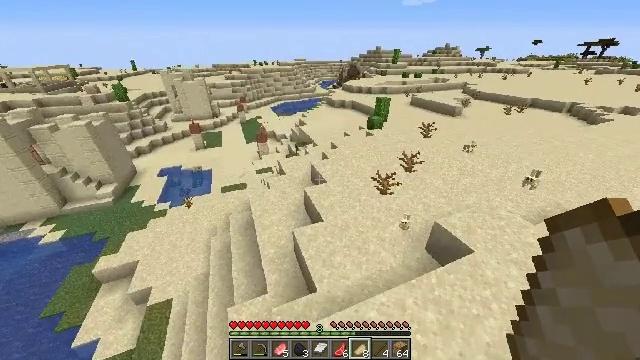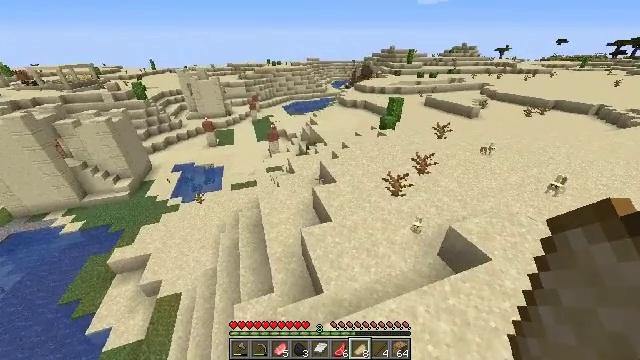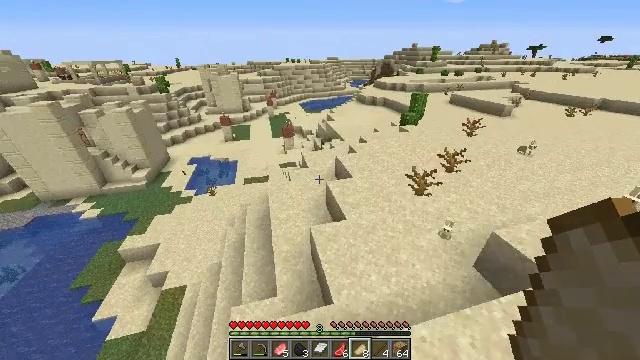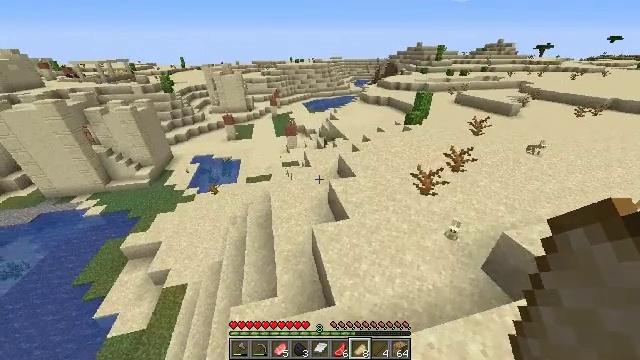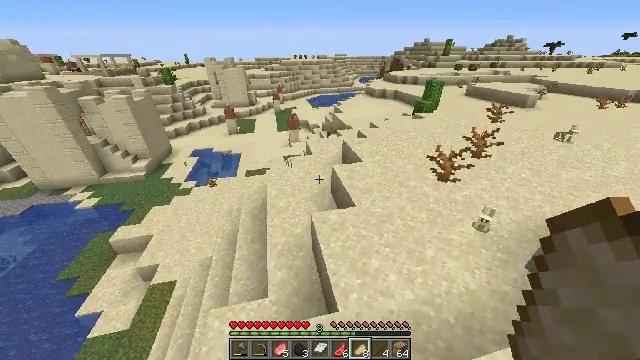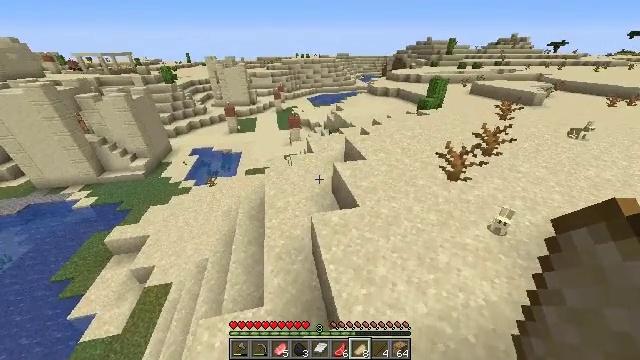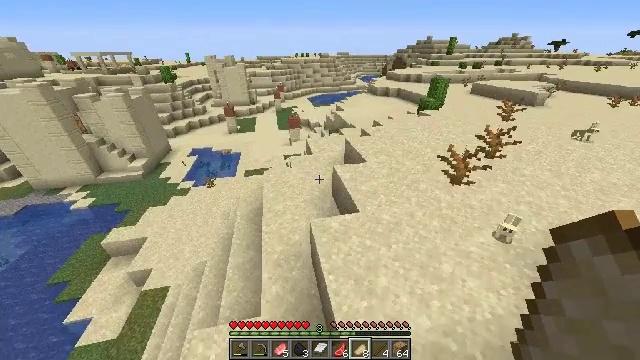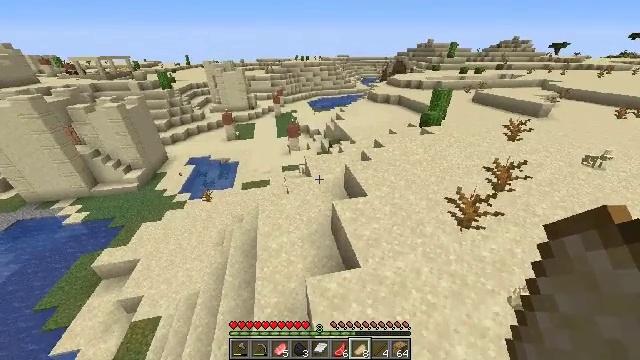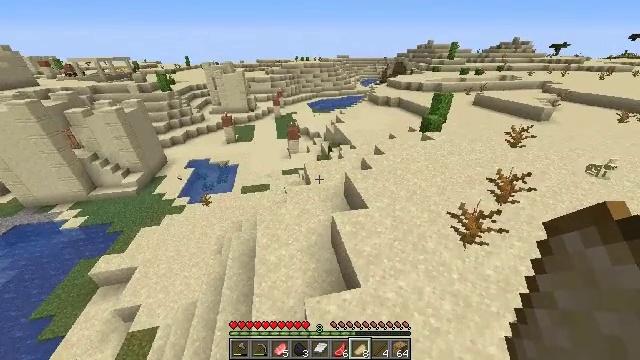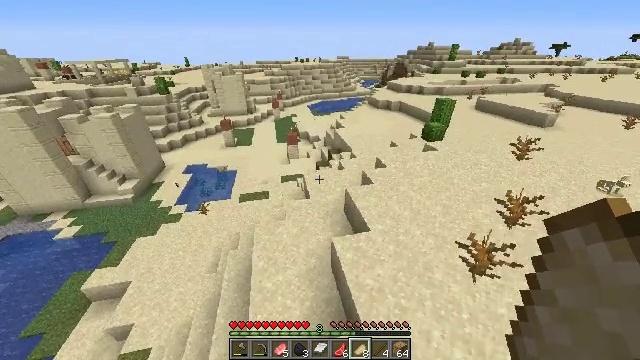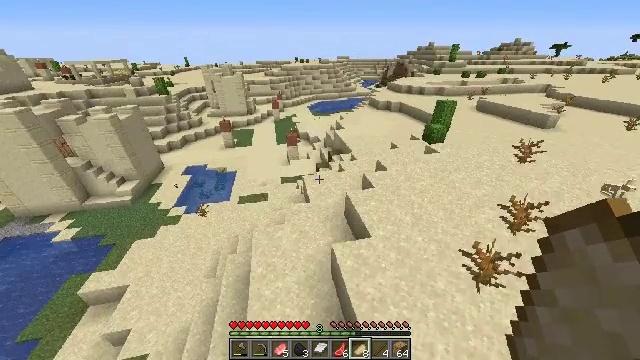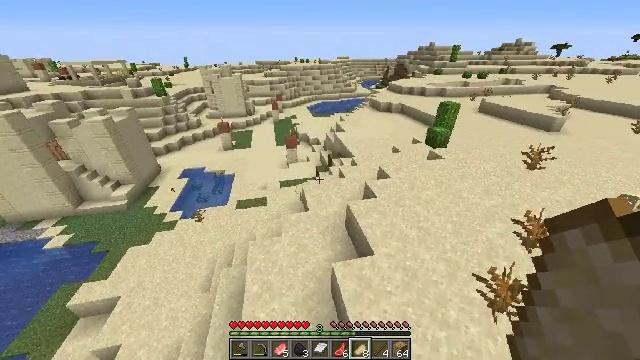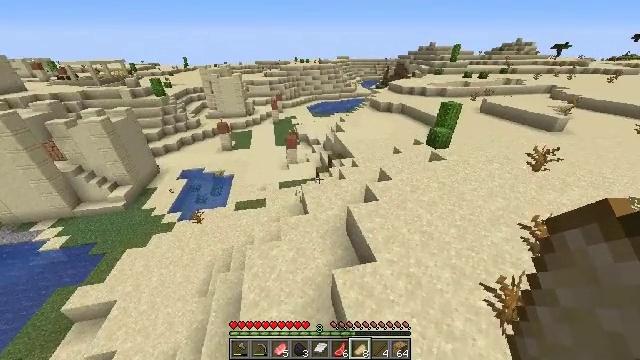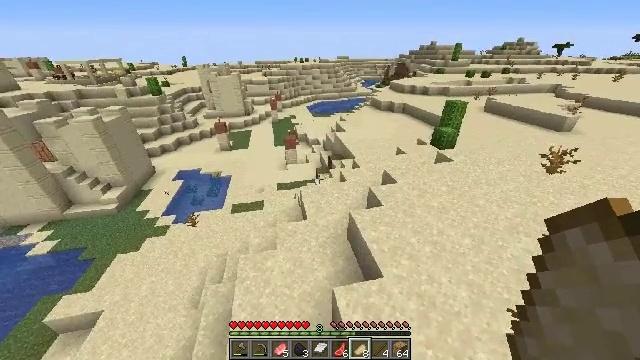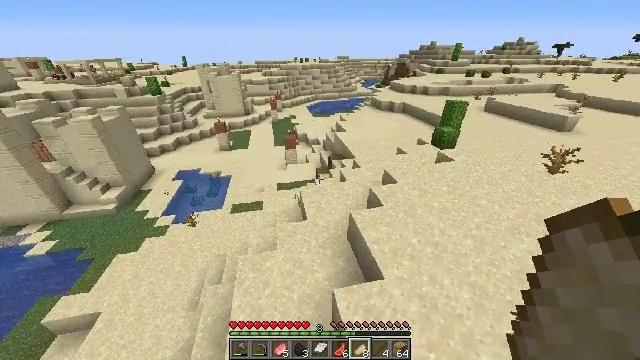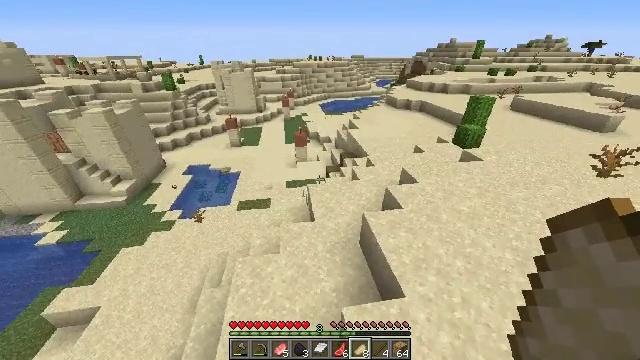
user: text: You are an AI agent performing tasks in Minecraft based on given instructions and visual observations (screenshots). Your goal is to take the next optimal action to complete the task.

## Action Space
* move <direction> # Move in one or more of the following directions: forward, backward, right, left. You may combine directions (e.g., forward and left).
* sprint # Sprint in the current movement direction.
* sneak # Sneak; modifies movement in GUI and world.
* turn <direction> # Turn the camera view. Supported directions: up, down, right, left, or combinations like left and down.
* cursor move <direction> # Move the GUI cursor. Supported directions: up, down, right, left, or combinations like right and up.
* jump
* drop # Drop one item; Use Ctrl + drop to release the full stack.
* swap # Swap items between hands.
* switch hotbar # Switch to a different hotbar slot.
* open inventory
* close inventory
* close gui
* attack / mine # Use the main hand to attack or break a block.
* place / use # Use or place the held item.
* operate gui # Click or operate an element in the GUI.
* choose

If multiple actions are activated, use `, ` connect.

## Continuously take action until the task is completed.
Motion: motion action
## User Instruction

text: Mine a hay block from the field.
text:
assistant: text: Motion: move forward, turn left, jump
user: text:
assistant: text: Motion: move forward, turn left, jump
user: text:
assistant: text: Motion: move forward, jump
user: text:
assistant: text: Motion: move forward, turn left, jump
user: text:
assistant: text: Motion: move forward, jump
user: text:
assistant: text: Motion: move forward, jump
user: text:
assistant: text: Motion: move forward, jump
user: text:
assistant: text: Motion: move forward, jump
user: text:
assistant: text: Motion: move forward, jump
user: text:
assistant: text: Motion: move forward, jump
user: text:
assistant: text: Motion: move forward, jump
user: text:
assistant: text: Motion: move forward, jump
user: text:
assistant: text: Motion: move forward, jump
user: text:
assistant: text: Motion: move forward, jump
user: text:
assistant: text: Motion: move forward, turn left, jump
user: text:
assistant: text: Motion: move forward, turn left, jump
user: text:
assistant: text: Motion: move forward, turn left, jump
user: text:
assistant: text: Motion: move forward, turn left, jump
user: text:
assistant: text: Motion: move forward, jump
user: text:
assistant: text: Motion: move forward, jump
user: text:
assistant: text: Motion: move forward, jump
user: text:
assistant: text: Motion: move forward, jump
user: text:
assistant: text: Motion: move forward, jump
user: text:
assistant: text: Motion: move forward, jump
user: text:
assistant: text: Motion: move forward, jump
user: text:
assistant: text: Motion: move forward, jump
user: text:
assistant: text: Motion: move forward, jump
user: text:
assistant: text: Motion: move forward, turn left, jump
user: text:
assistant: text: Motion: move forward, turn left, jump
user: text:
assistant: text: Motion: move forward, turn left, jump